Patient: sex M, age 69
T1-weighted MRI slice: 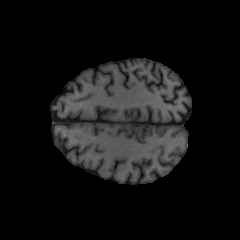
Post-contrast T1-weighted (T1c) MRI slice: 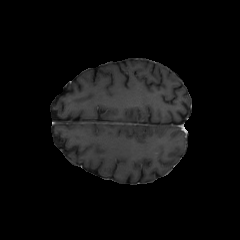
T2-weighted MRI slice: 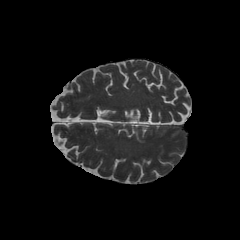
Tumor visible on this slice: no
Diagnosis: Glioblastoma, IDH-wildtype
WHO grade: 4